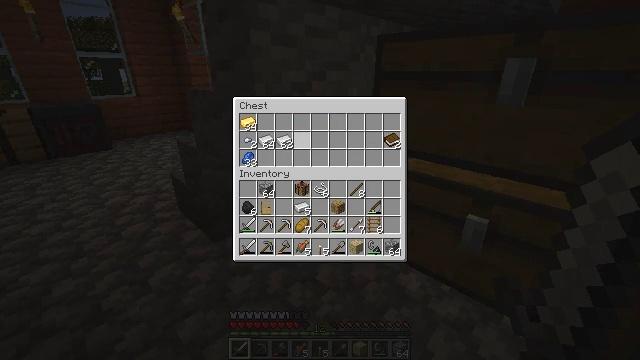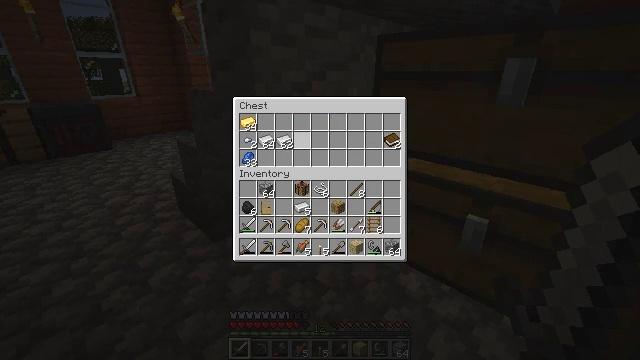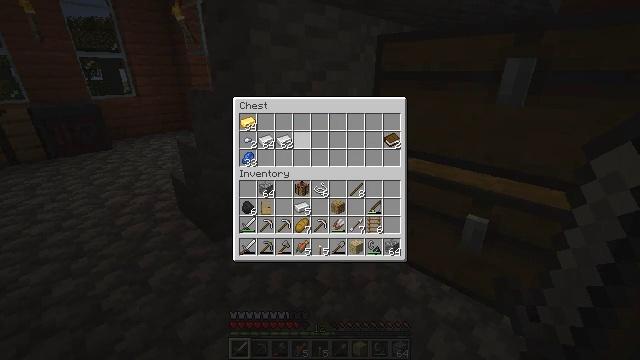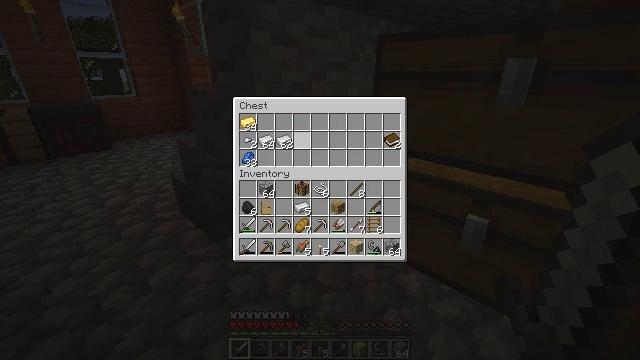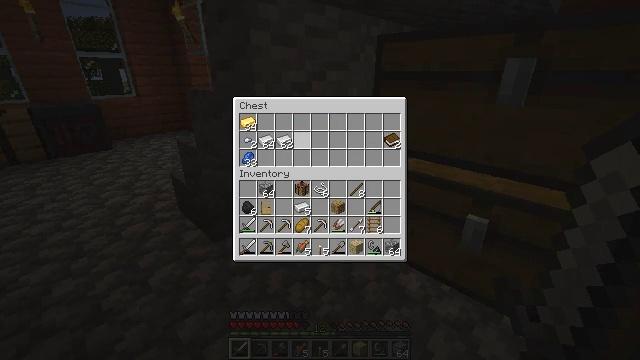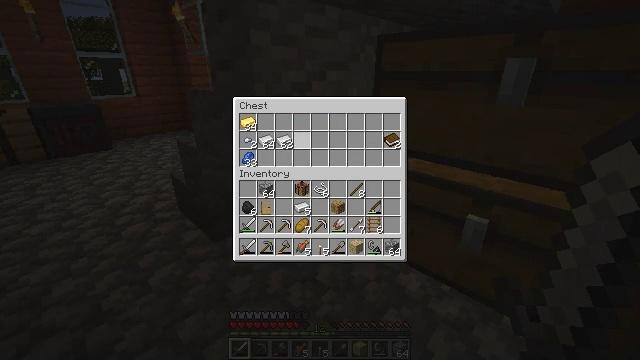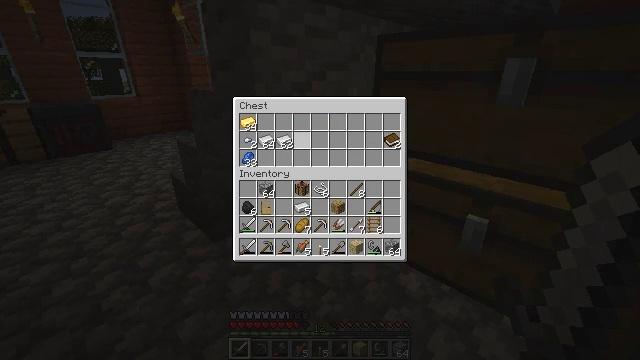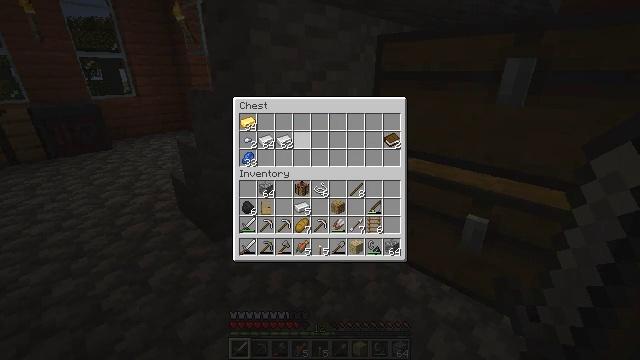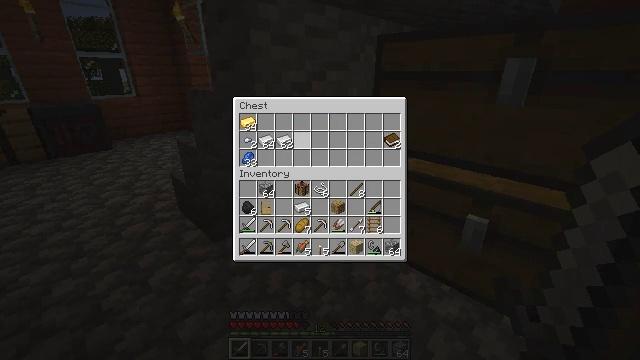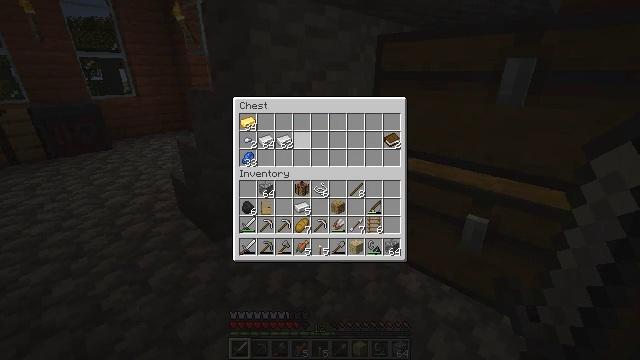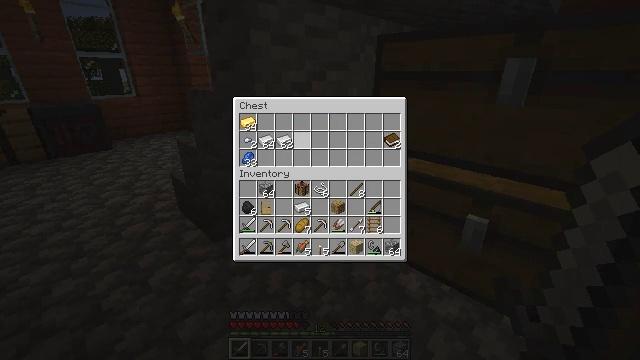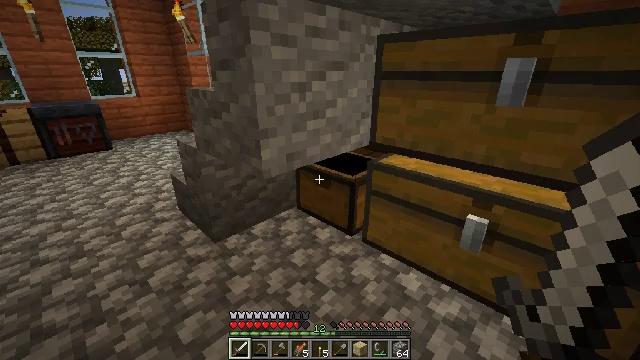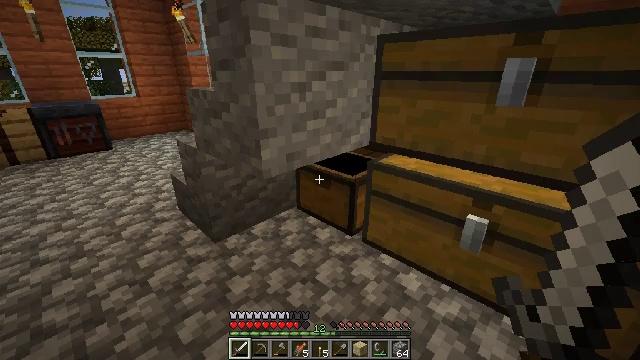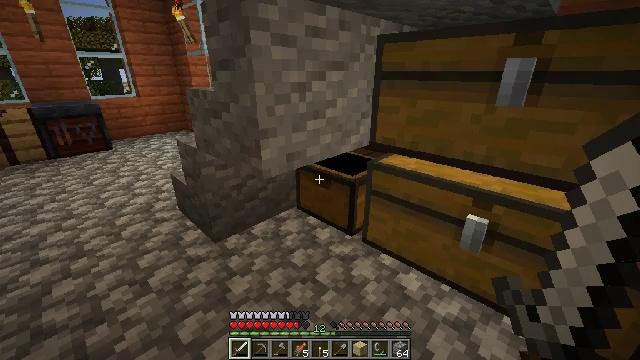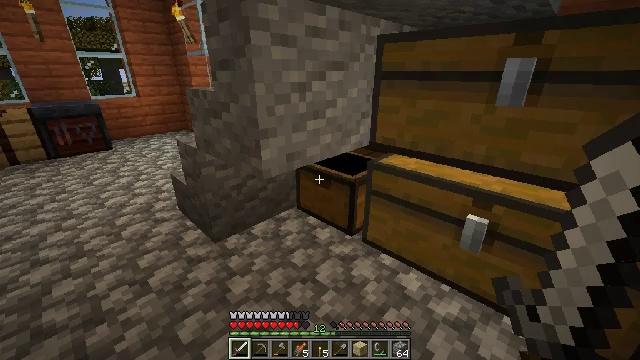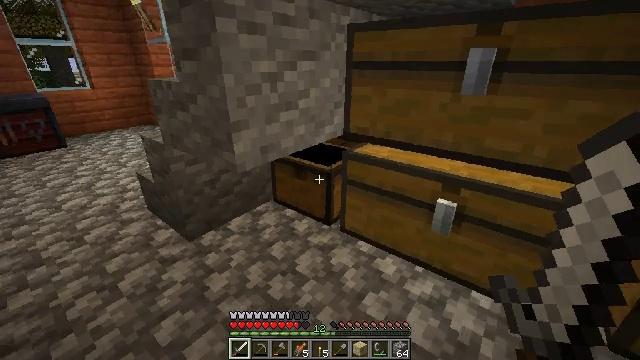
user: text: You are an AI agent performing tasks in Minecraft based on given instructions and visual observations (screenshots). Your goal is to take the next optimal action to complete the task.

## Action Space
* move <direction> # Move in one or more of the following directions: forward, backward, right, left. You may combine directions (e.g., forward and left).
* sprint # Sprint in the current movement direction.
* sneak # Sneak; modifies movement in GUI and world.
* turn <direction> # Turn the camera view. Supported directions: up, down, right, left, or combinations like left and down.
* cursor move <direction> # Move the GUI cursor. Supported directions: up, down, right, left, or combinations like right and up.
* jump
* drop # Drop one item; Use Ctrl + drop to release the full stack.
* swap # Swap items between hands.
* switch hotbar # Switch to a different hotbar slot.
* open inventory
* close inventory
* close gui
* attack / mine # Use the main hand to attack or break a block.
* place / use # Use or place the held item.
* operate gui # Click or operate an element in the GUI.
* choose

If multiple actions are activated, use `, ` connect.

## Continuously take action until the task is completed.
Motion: motion action
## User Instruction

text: Interact with the crafting table to make a crossbow.
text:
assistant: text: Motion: no_op
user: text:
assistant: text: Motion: no_op
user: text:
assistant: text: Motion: no_op
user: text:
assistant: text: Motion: no_op
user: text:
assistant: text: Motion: no_op
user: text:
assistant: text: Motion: no_op
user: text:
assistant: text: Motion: no_op
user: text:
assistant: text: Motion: no_op
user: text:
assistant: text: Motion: no_op
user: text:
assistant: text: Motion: no_op
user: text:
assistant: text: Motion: no_op
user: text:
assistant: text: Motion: no_op
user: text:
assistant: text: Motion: no_op
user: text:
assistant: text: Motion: no_op
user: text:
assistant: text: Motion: turn right and down
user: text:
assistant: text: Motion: turn right and down
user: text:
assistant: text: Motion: turn right
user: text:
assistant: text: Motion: turn right and up
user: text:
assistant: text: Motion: move right, turn right and up
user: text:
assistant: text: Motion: move right, turn right and up
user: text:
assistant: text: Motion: move right, turn right and up
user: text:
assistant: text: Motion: move right, turn right and up
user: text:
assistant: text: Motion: move right, turn right and up
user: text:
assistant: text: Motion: move right, turn right and up
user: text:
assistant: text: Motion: move right, turn up
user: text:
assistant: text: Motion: move right, turn left and up
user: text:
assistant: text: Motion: turn up
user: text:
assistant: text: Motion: turn left and up
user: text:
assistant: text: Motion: turn left and up
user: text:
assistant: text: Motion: turn left and up